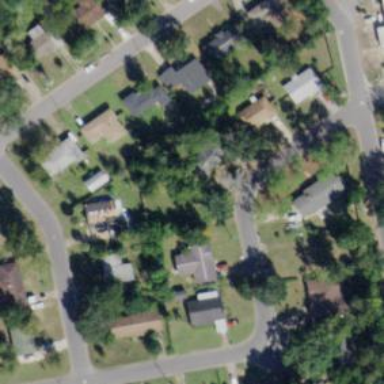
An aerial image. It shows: Single-family residential area.